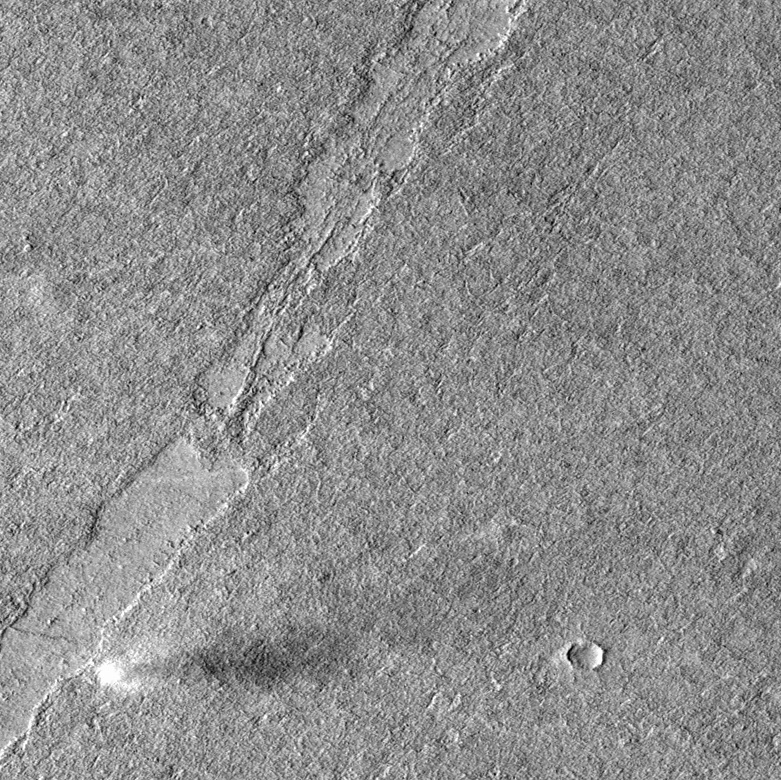
Label: dustdevil